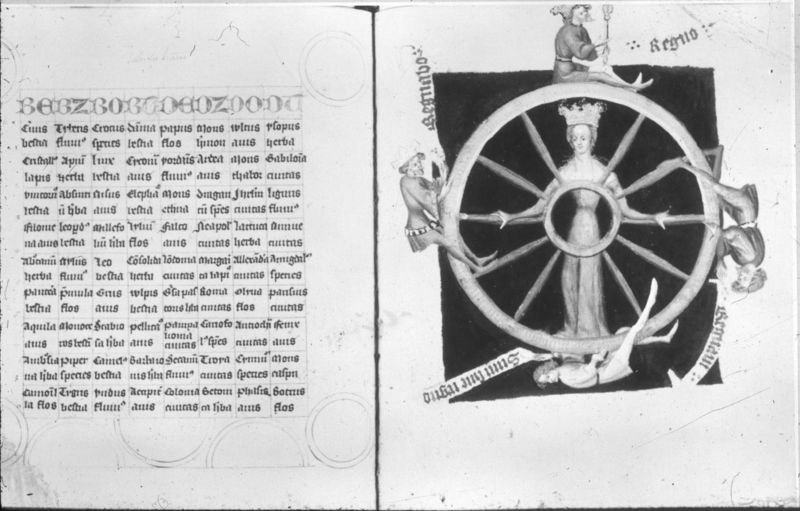
Titel: Astronomische Texte
Standort: Herkunftsort: Prag (EU - Tschechische Republik)
Institution: Wien, Österreichische Nationalbibliothek
Schlagwörter: weiß, menschen, sitzen, frau, grau, holz, hüte, männer, schwarz, gürtel, blatt, krone, locken, kreis, rund, lächeln, schrift, stab, formen, speichen, rad, vier, buch, seite, text, kreise, hauben, elisabeth, königin, gaukler, bänder, klettern, lateinisch, wörter, anfassen, katharina, buchmalerei, doppelseite, fortuna, glücksrad